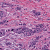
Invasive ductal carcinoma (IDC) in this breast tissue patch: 1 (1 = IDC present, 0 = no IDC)